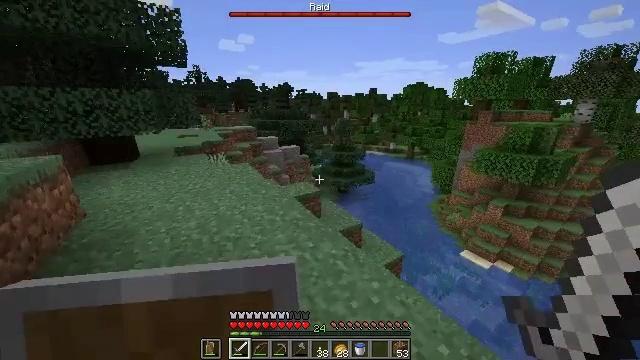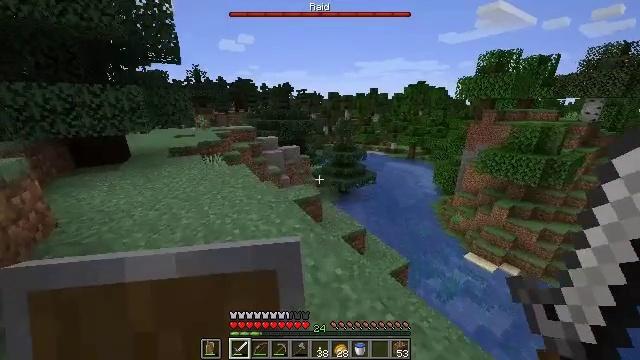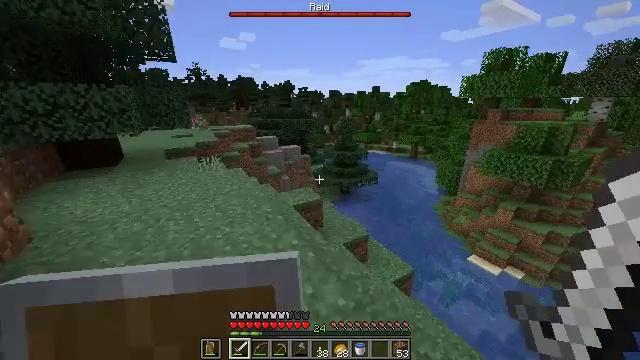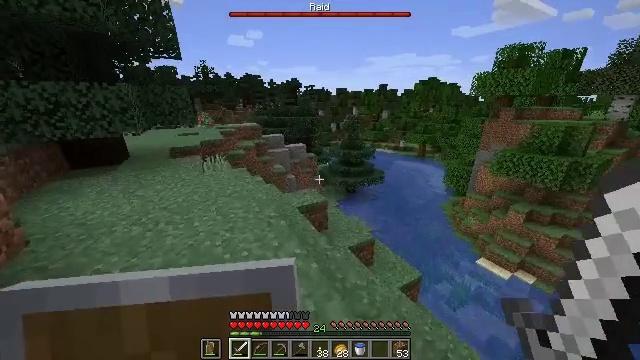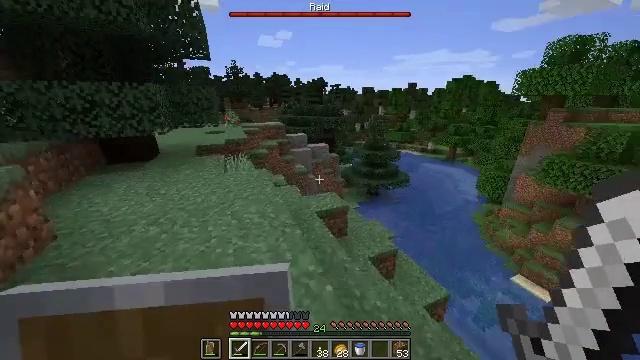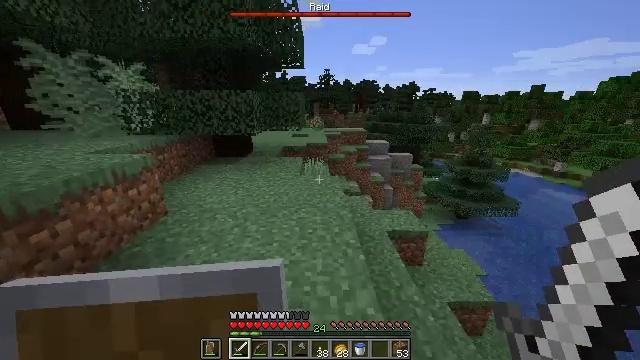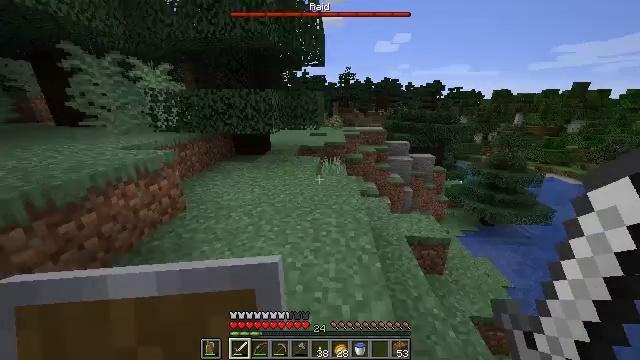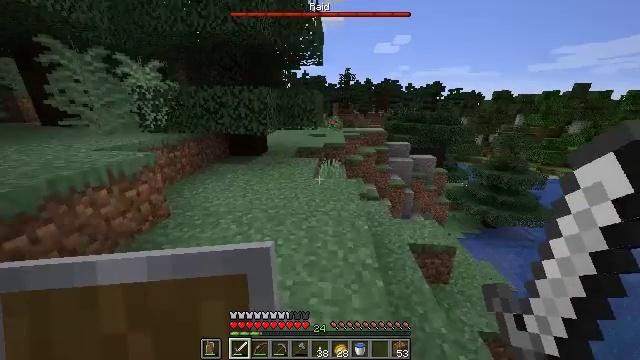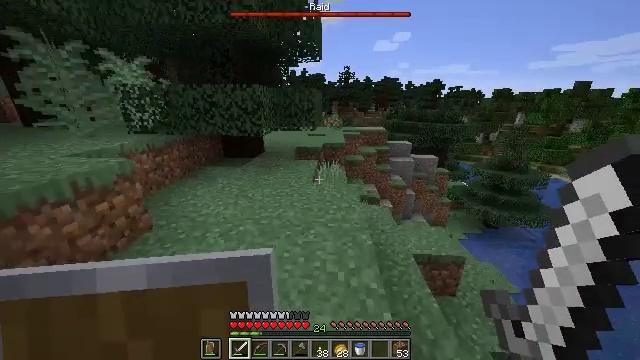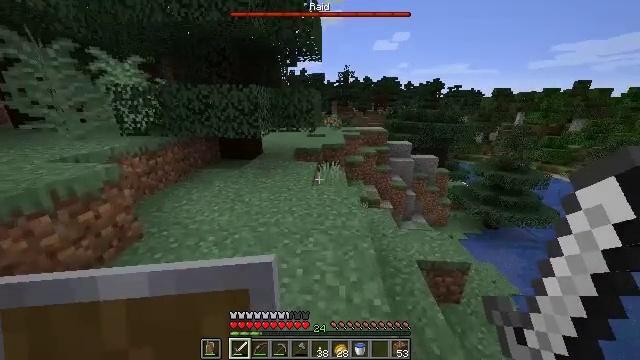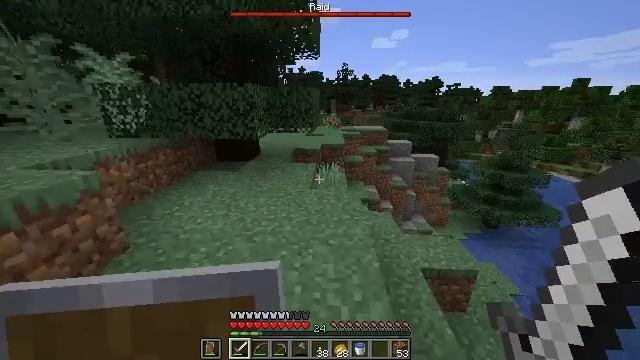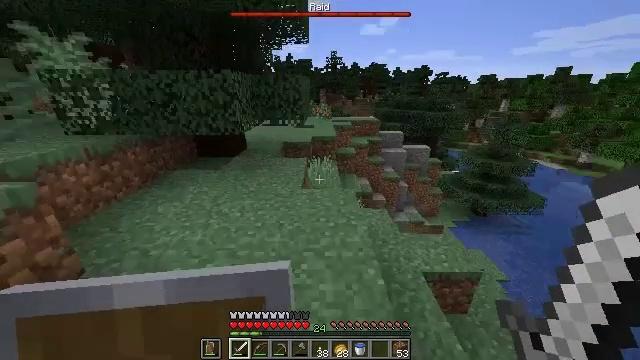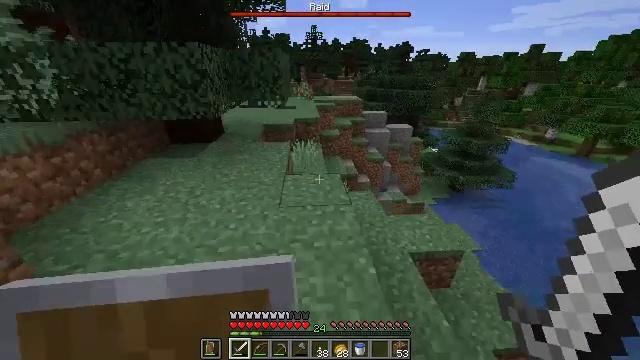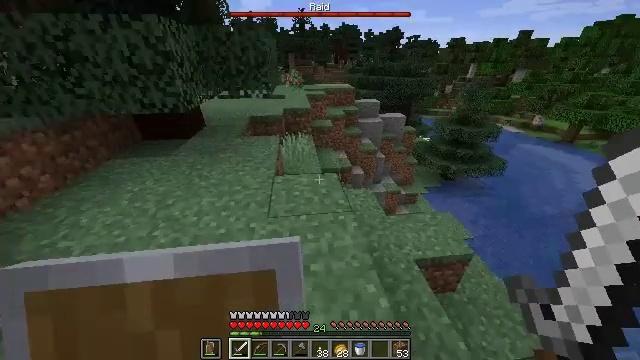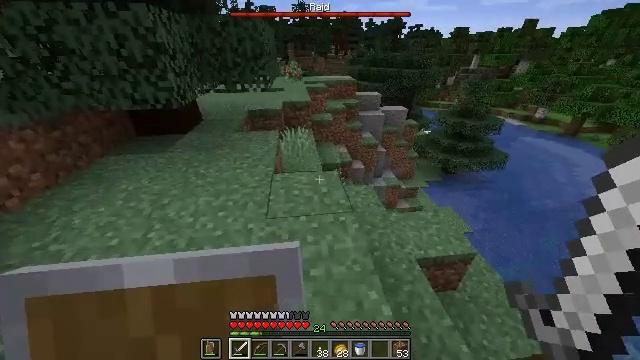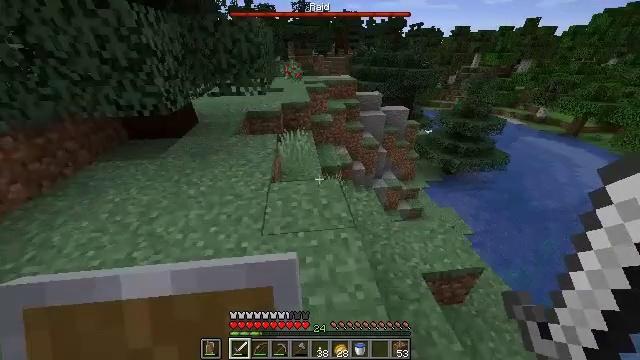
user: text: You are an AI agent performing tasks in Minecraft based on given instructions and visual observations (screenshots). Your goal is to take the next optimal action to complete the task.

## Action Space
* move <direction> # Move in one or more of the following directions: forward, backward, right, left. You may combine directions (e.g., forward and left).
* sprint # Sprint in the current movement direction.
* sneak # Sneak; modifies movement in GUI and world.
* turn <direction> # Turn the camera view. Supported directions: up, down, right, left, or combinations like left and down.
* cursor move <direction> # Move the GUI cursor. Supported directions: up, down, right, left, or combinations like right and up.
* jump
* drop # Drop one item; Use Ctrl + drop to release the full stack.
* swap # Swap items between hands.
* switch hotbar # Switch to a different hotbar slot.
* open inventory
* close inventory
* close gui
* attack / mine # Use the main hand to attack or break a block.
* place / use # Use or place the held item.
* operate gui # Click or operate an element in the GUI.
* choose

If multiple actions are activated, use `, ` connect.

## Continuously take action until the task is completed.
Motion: motion action
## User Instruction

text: Gather grass block for landscaping.
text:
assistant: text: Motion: move forward
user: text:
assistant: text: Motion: move forward
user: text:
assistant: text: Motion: move forward, turn left
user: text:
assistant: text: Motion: move forward, turn left
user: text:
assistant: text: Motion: move forward, turn left and up
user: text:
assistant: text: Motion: move forward, turn left
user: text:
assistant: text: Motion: move forward
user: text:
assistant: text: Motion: move forward
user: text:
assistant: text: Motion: move forward
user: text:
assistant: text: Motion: move forward
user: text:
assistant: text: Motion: move forward, turn right and down
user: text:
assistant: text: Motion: move forward, turn right and down
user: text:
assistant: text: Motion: move forward, turn right and down
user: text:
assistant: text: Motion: move forward, turn down
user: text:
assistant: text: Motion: move forward
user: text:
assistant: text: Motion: move forward
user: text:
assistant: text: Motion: move forward
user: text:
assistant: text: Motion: move forward, turn left
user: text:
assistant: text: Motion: move forward
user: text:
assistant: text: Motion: move forward
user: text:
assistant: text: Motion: move forward
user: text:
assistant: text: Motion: move forward
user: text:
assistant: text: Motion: move forward
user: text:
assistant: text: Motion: move forward
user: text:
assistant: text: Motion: move forward
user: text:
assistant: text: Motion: move forward
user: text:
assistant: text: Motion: move forward
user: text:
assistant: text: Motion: move forward
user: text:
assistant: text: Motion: move forward, turn left and up
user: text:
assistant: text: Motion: move forward, turn left and up